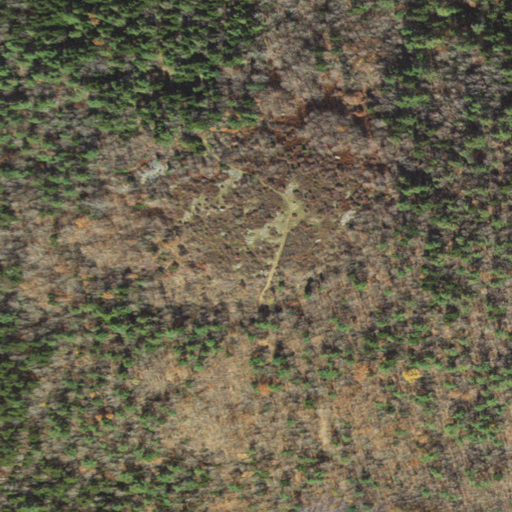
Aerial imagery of mountain in New Hampshire named Jackson Hill containing mixed forest, deciduous forest, evergreen forest, and open development